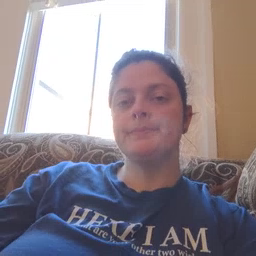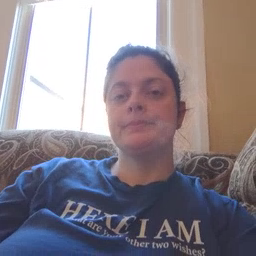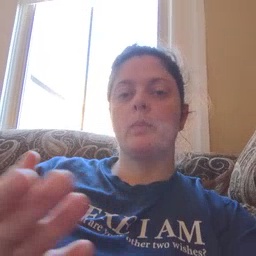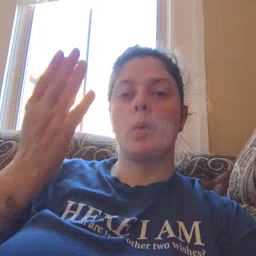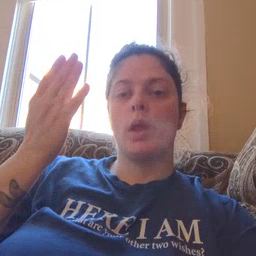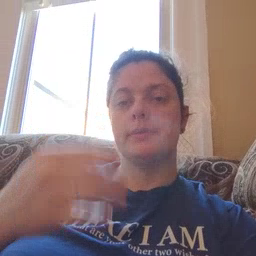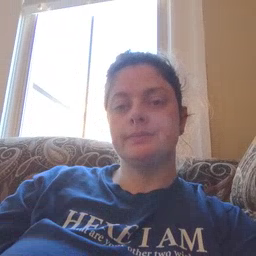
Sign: morning